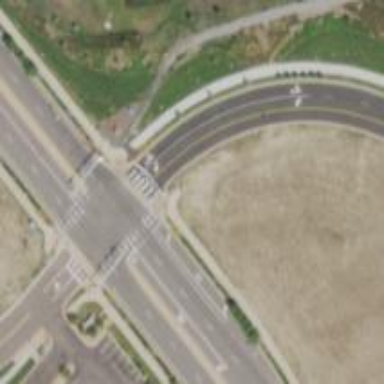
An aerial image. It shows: Zebra crossing on asphalt cycleway.